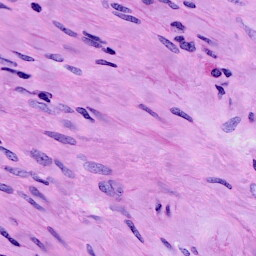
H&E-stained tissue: Cervix